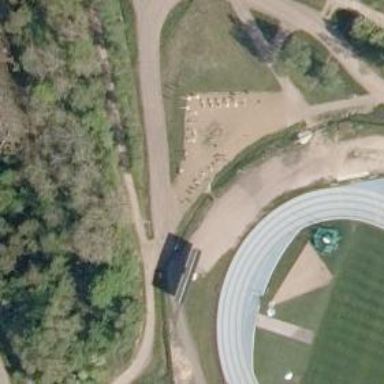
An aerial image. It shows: Fitness station in leisure land area.